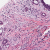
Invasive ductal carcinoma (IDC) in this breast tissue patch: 1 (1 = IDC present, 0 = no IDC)